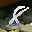
Label: 8